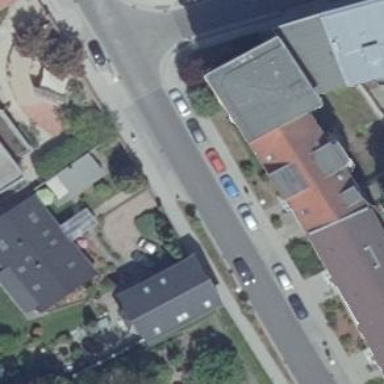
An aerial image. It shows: Street-side parking area with parallel orientation. The surface is made of sett.